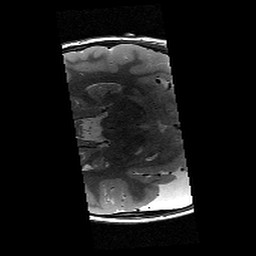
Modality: T2w
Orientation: axial
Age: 12
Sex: male
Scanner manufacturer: siemens
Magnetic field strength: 3 T
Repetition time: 9.23 s
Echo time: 0.067 s